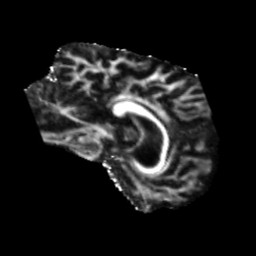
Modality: FA
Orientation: sagittal
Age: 75
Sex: female
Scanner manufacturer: siemens
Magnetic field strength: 3 T
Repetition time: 5.25 s
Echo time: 0.08 s